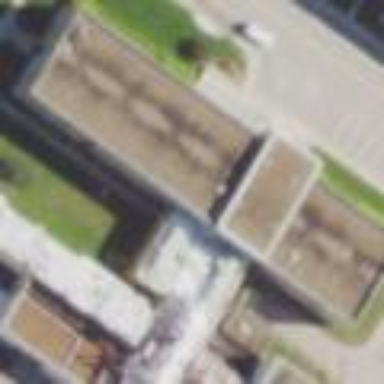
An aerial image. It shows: Government building.